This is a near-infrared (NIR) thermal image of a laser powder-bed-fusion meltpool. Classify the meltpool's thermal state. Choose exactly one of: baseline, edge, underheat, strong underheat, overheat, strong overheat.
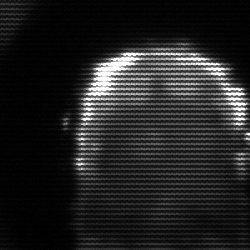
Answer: baseline